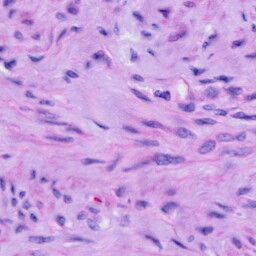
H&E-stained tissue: Cervix